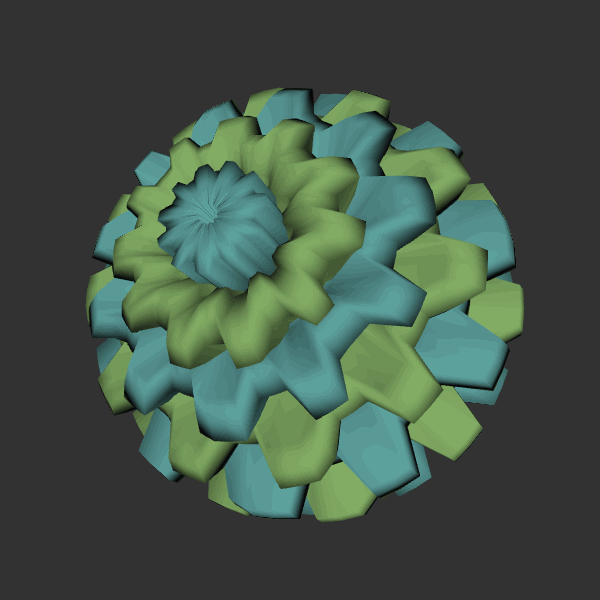
Background: dark